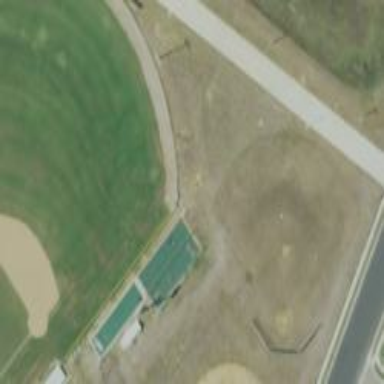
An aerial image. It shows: Baseball pitch for leisure and sports activities.